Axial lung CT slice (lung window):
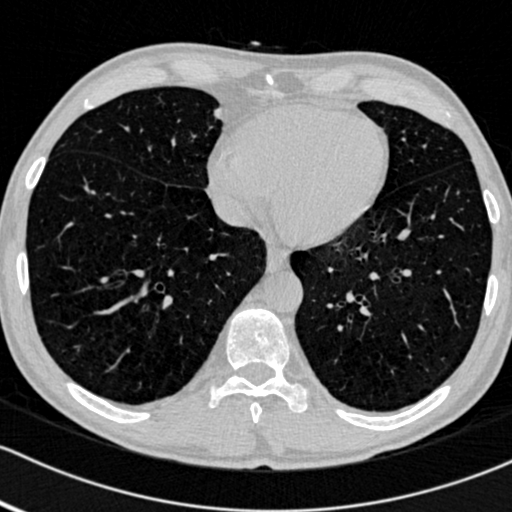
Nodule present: no